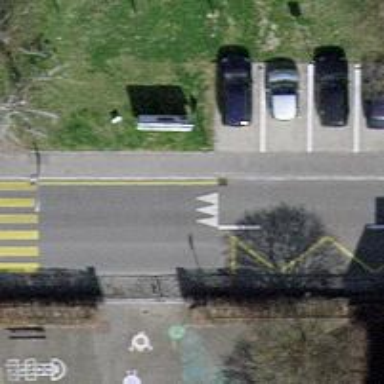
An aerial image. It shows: Asphalt sidewalk leading to platform for public transport.